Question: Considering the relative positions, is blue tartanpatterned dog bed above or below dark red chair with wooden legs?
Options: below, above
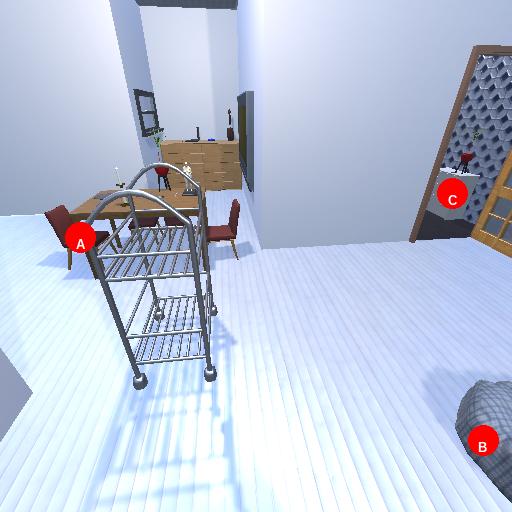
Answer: below